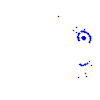
Particle: kaon